Field crop: maize
Growth stage: 2
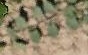
Species: convolvulus